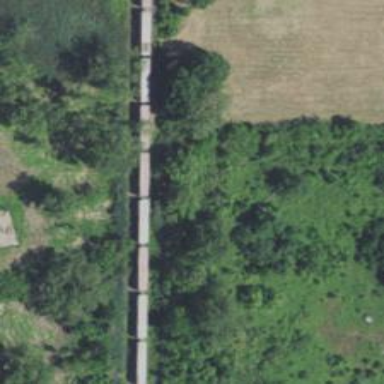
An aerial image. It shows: Culvert tunnel.